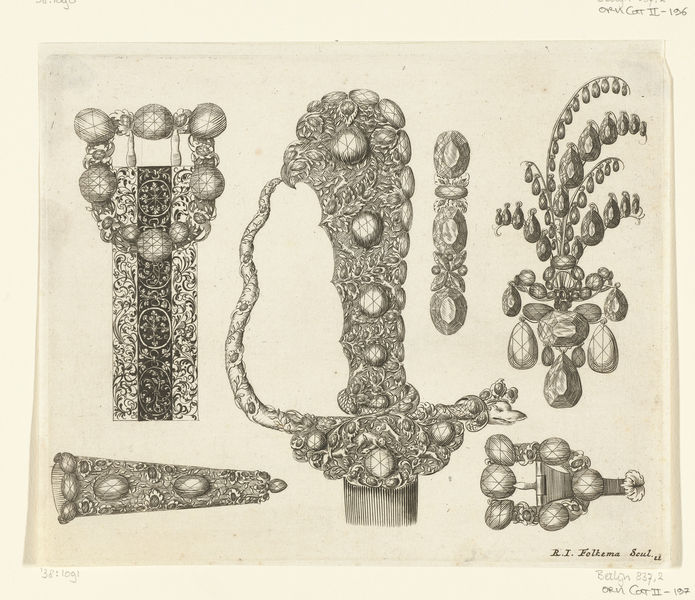
Titel: Zes motieven
Künstler: Johannes Jacobsz Folkema
Standort: Amsterdam
Institution: Rijksmuseum
Schlagwörter: schmuck, zeichnung, gürtel, muster, ornament, steine, brosche, edelsteine, grafik, graphik, verzierung, griff, schnalle, druck, stich, schwert, degen, entwurf, schwart, edelstein, schwertgriff, musterbuch, ziseliert, zierrat, schließe, goldschmied, gürtelschnalle, ziselierung, 1600, golschmied, goldschmiedebuch